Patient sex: F
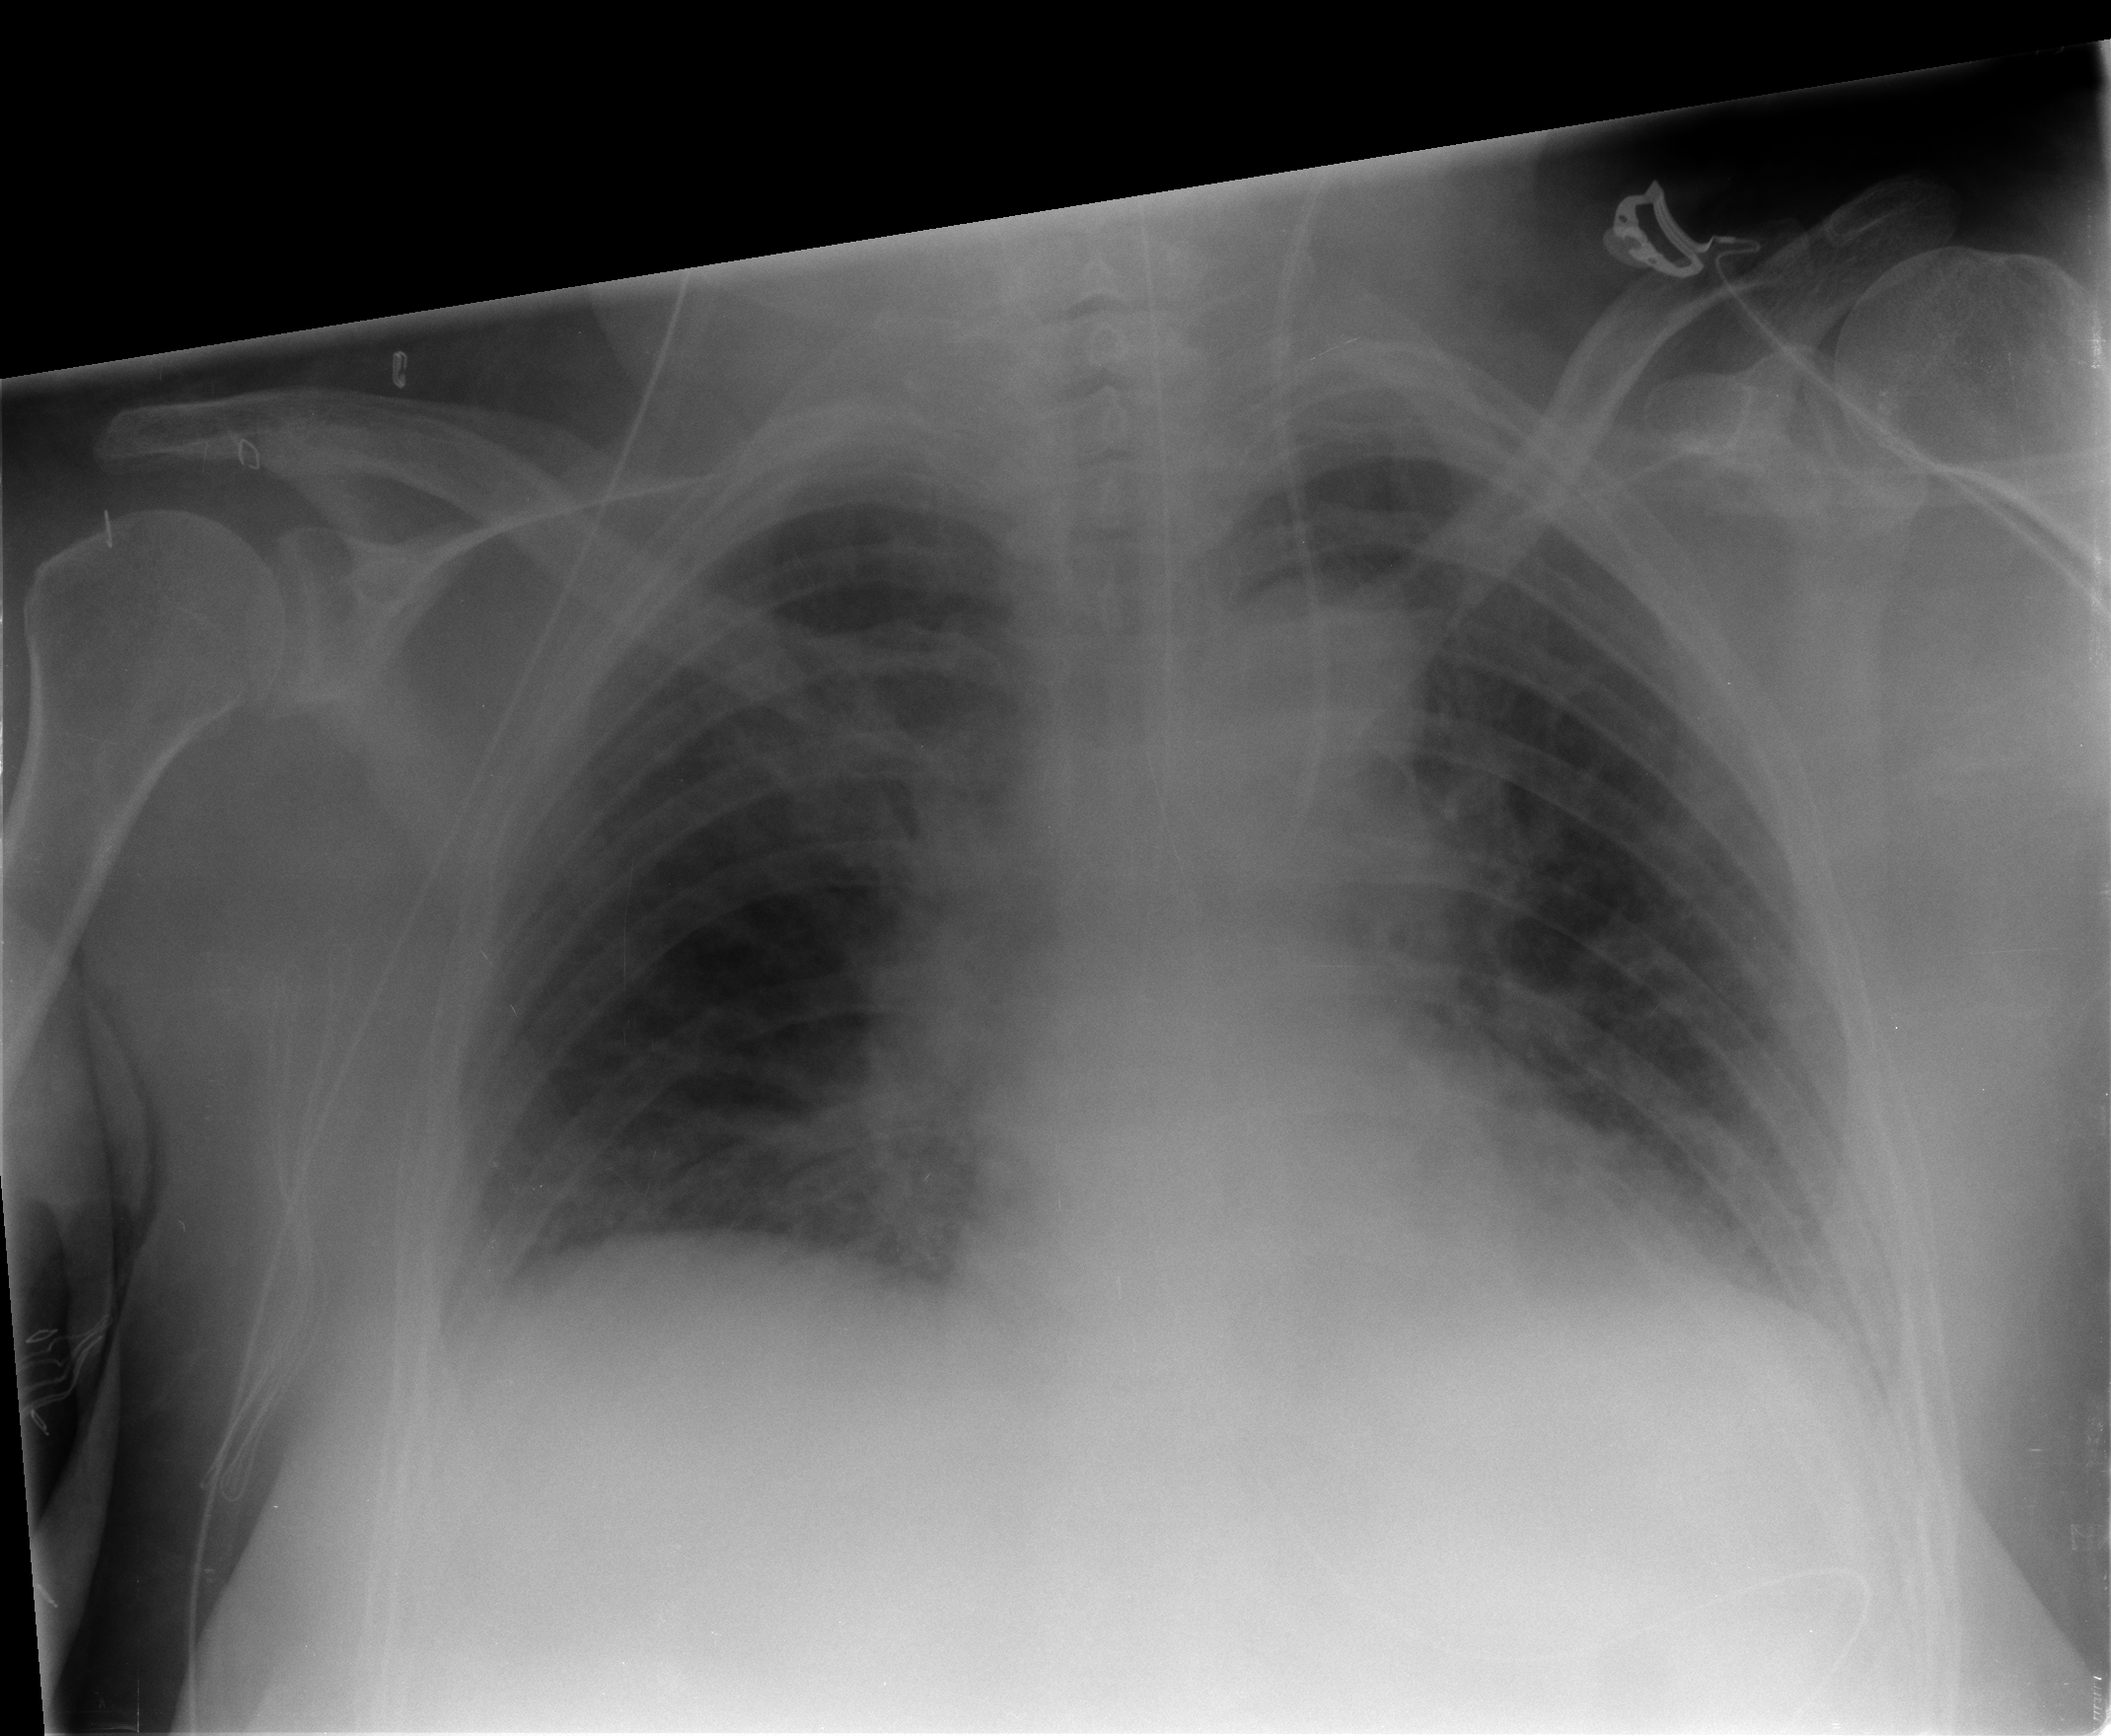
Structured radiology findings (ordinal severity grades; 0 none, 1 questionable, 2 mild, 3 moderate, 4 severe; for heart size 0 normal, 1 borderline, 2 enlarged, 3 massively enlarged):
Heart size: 0
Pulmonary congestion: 3
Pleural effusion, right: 0
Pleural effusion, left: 0
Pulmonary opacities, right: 0
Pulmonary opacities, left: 0
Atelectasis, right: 0
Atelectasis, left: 0